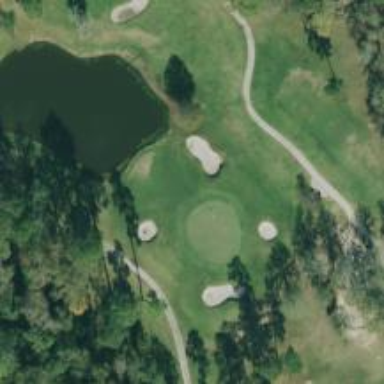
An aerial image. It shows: View of golf hole.